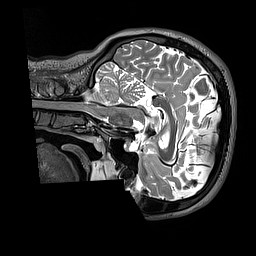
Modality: T2w
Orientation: sagittal
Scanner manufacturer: siemens
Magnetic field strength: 3 T
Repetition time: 3.2 s
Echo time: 0.451 s